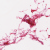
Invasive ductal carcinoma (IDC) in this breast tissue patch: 0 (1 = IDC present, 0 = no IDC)